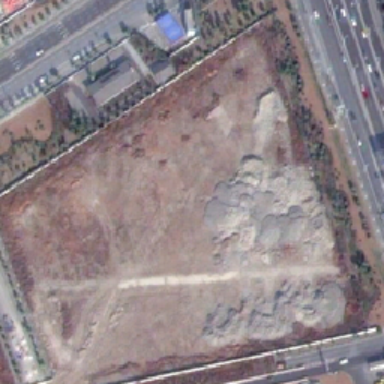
Some trees were planted around the bare land .